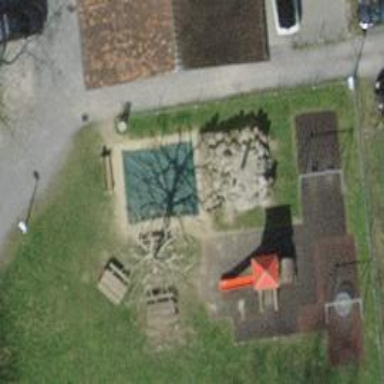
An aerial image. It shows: Playground area for leisure land.